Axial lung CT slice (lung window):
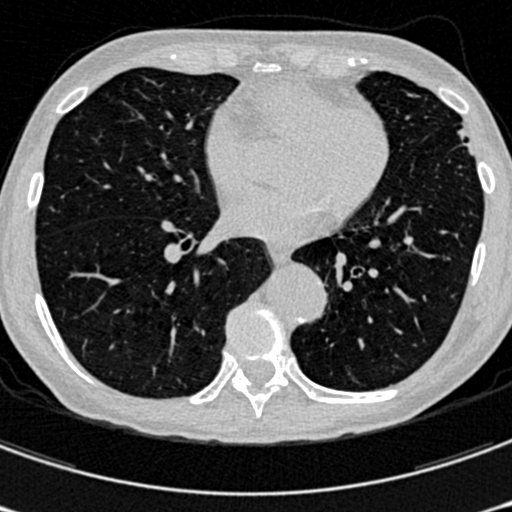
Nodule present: no